Question: This is an 8-digit puzzle. Find the minimum number of steps to restore it.
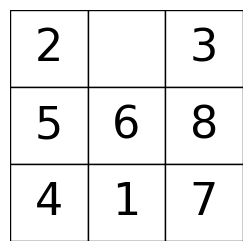
Answer: 17